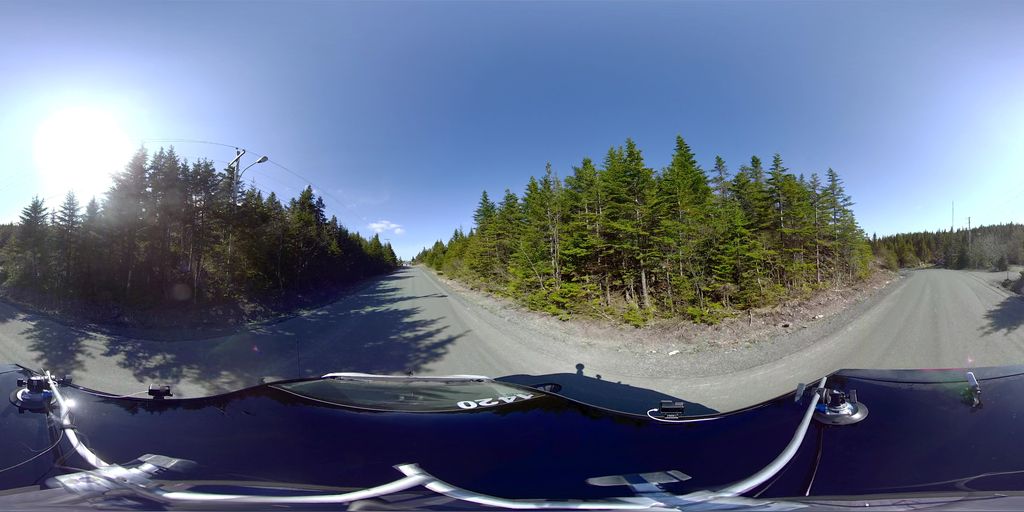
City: st_johns